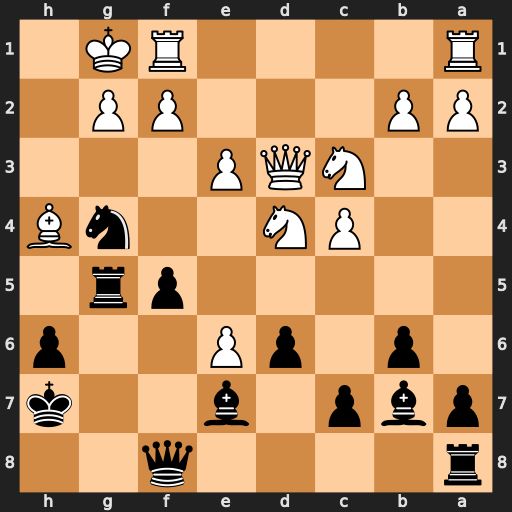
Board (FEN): r4q2/pbp1b2k/1p1pP2p/5pr1/2PN2nB/2NQP3/PP3PP1/R4RK1
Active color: b
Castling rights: -
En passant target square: -
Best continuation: Ne5 Bxg5 Nxd3